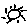
Label: sun